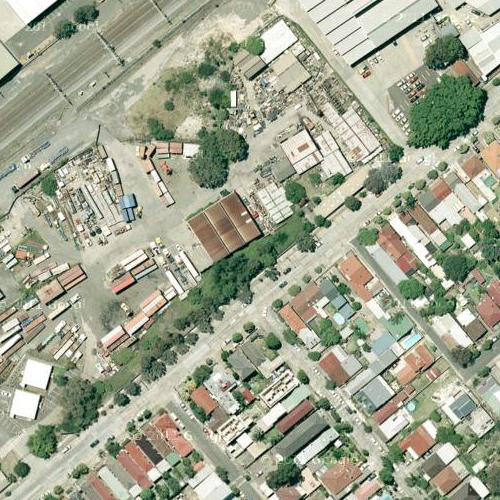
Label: sydney